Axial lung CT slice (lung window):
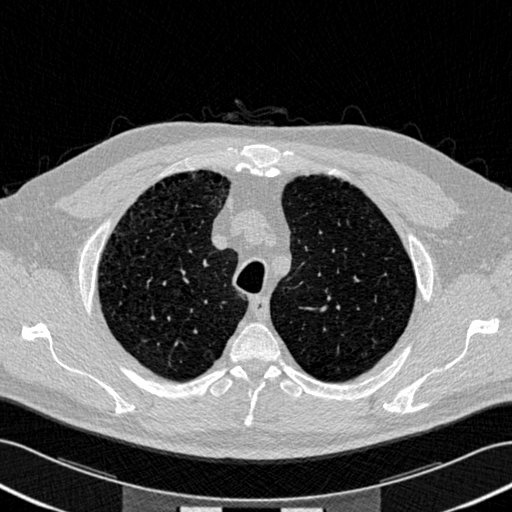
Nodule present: no